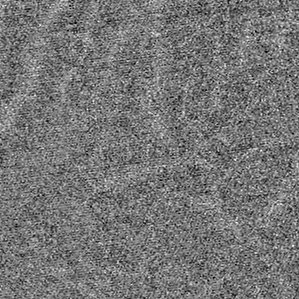
Label: frost